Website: ulta-beauty
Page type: cross-sells
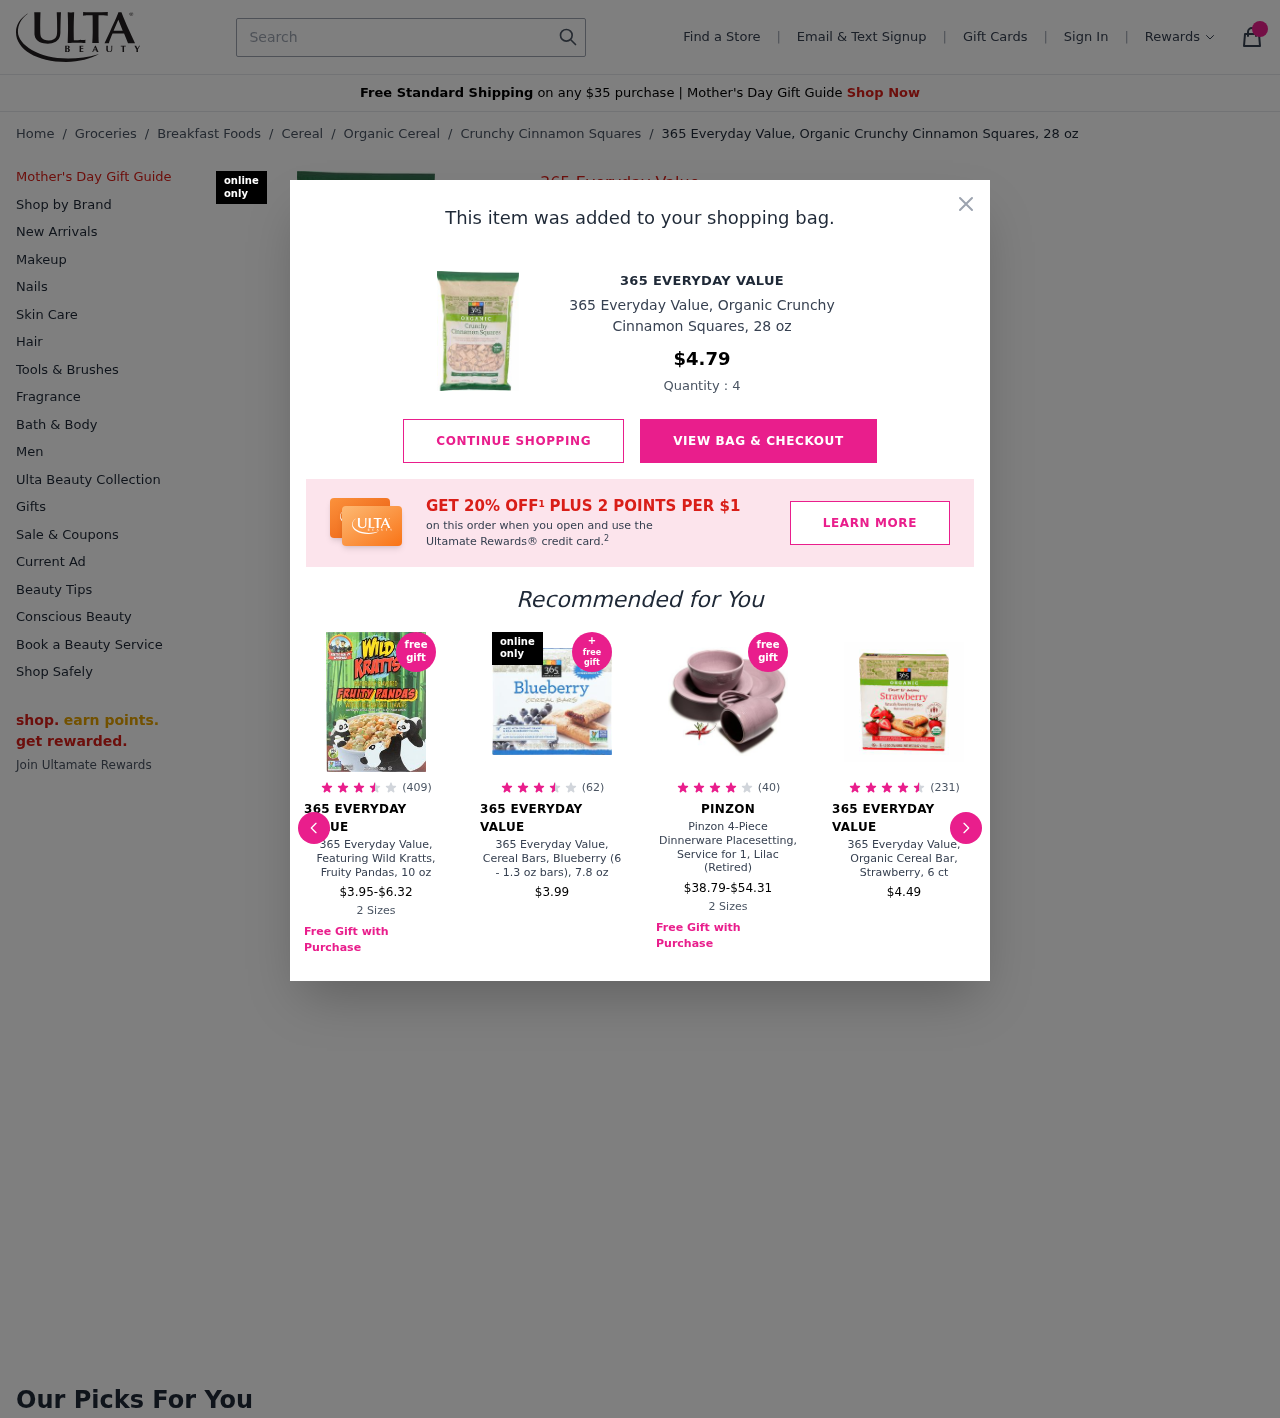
Product elements: key: PRODUCT1_BRAND
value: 365 Everyday Value
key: PRODUCT1_BREADCRUMB
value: Groceries
Breakfast Foods
Cereal
Organic Cereal
Crunchy Cinnamon Squares
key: PRODUCT1_NAME
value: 365 Everyday Value, Organic Crunchy Cinnamon Squares, 28 oz
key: PRODUCT1_QUANTITY
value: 4
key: PRODUCT2_BRAND
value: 365 Everyday Value
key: PRODUCT2_NAME
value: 365 Everyday Value, Featuring Wild Kratts, Fruity Pandas, 10 oz
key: PRODUCT2_NUM_RATINGS
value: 409
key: PRODUCT2_PRICE
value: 3.95
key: PRODUCT2_RATING
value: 3.9
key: PRODUCT3_BRAND
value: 365 Everyday Value
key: PRODUCT3_NAME
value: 365 Everyday Value, Cereal Bars, Blueberry (6 - 1.3 oz bars), 7.8 oz
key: PRODUCT3_NUM_RATINGS
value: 62
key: PRODUCT3_PRICE
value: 3.99
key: PRODUCT3_RATING
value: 3.8
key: PRODUCT4_BRAND
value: Pinzon
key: PRODUCT4_NAME
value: Pinzon 4-Piece Dinnerware Placesetting, Service for 1, Lilac (Retired)
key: PRODUCT4_NUM_RATINGS
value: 40
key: PRODUCT4_PRICE
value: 38.79
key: PRODUCT4_RATING
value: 4.3
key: PRODUCT5_BRAND
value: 365 Everyday Value
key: PRODUCT5_NAME
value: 365 Everyday Value, Organic Cereal Bar, Strawberry, 6 ct
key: PRODUCT5_NUM_RATINGS
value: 231
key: PRODUCT5_PRICE
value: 4.49
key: PRODUCT5_RATING
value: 4.6
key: PRODUCT1_BRAND2
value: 365 EVERYDAY VALUE
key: PRODUCT1_NAME2
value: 365 Everyday Value, Organic Crunchy Cinnamon Squares, 28 oz
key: PRODUCT1_PRICE2
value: $4.79
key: PRODUCT2_PRICE_MAX
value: -$6.32
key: PRODUCT4_PRICE_MAX
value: -$54.31
Search elements: key: HEADER_SEARCH
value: Search